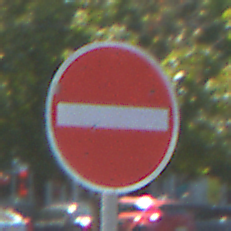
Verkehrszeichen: VerbotDerEinfahrt
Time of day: Midday
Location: Outdoor (Urban)
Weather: Clear
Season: NotSpecified
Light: Natural